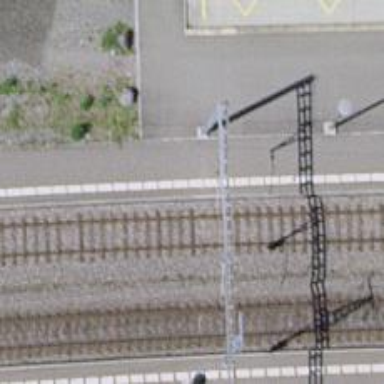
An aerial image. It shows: Railway signal.